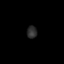
Tissue: skin
Cell type: Epithelial cells
Senescence score: 0.2759
Nuclear area (px): 121
Mean DAPI intensity: 45.24